Interaction volume radius: 10 \u00c5
Interaction volume height: 10 \u00c5
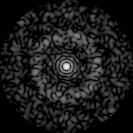
Disorder parameter: 0.8779